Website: bh-photo
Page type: billing-address
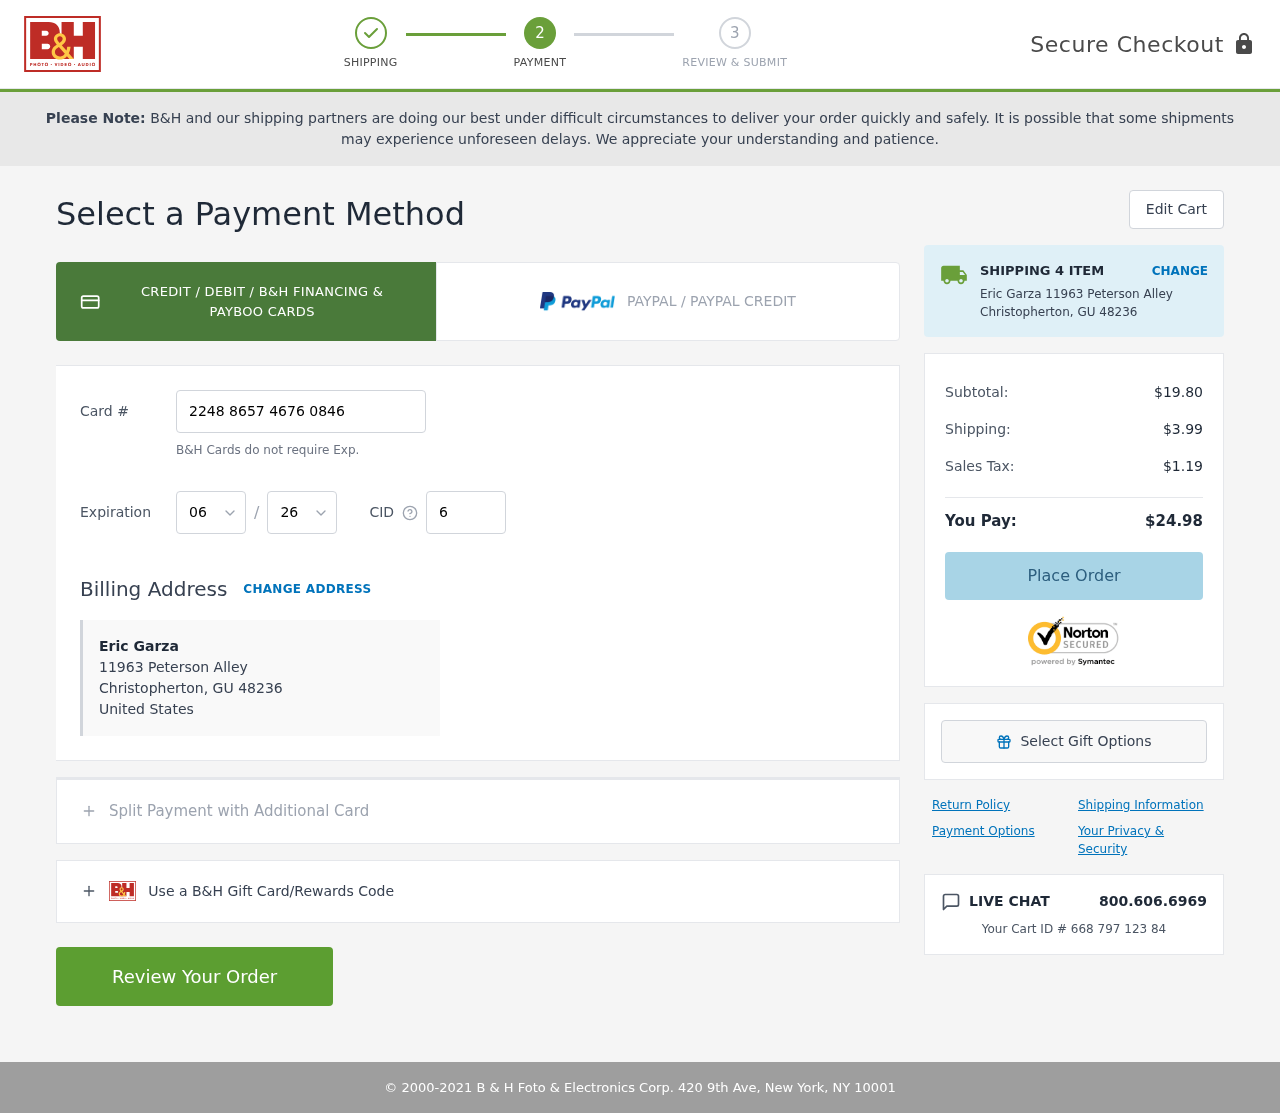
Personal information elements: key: PII_CARD_CVV
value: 638
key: PII_CARD_EXPIRY_MONTH
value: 06
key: PII_CARD_EXPIRY_YEAR
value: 26
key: PII_CARD_NUMBER
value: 2248 8657 4676 0846
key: PII_CITY
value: Christopherton
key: PII_COUNTRY
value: United States
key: PII_FULLNAME
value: Eric Garza
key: PII_POSTCODE
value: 48236
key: PII_STATE_ABBR
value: GU
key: PII_STREET
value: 11963 Peterson Alley
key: PII_FULLNAME2
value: Eric Garza
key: PII_STATE
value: GU
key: PII_CITY_STATE
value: Christopherton, GU
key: PII_POSTCODE_FULL
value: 48236
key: PII_LOCATION9_POSTCODE_EXT
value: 8236
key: PII_POSTCODE_NUMERIC
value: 48236
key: PII_LOCATION9_POSTCODE_EXT_NUMERIC
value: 8236
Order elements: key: ORDER_NUM_ITEMS
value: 4
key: ORDER_SUBTOTAL
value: $19.80
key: ORDER_SHIPPING_COST
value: $3.99
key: ORDER_TAX
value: $1.19
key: ORDER_TOTAL
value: $24.98
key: ORDER_ID
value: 668 797 123 84